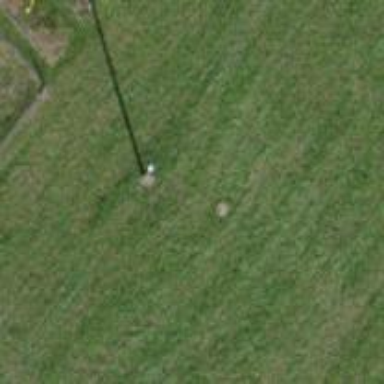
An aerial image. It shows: Minor power line.